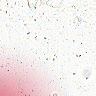
Metastatic tissue present: no